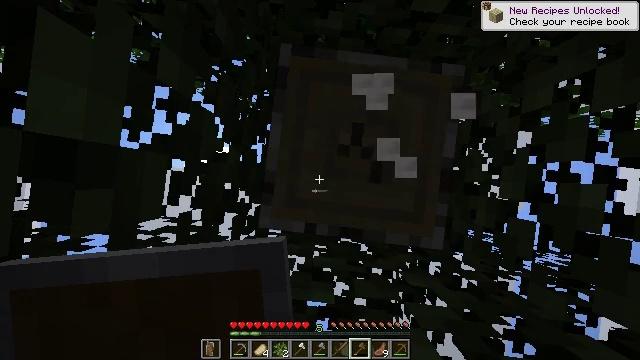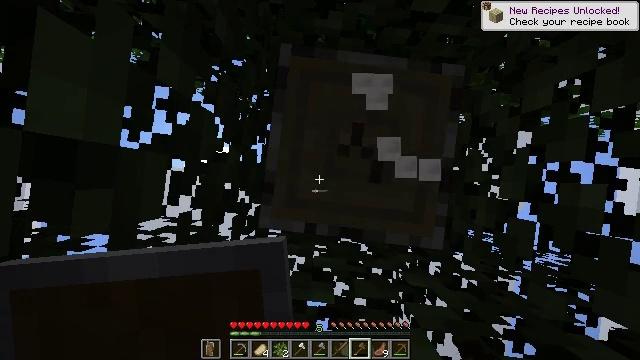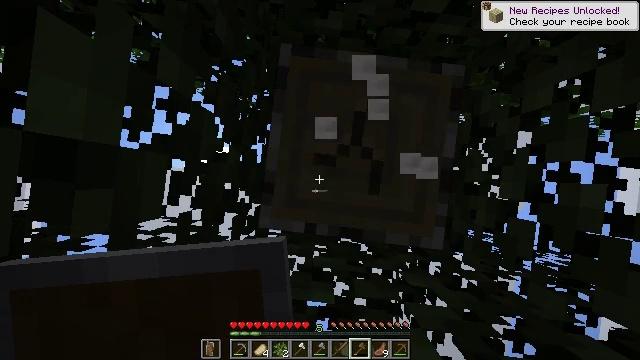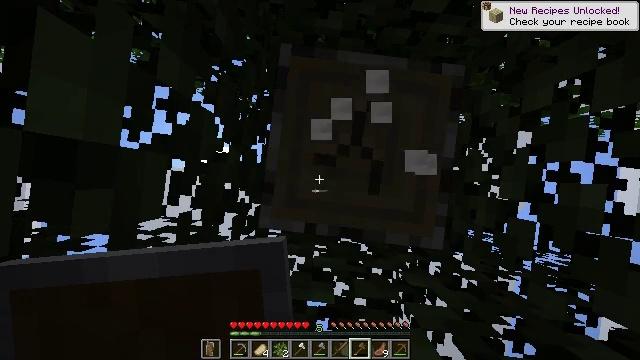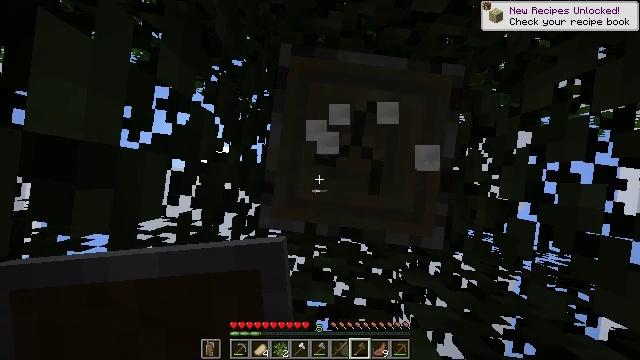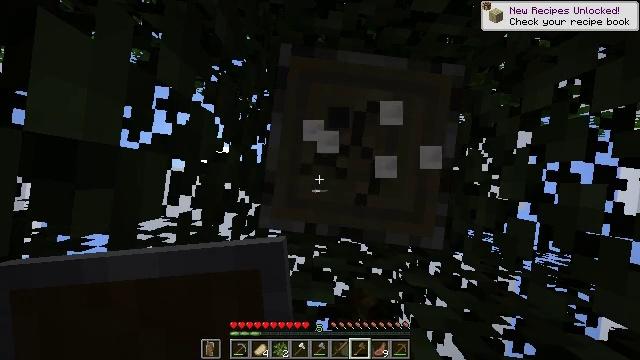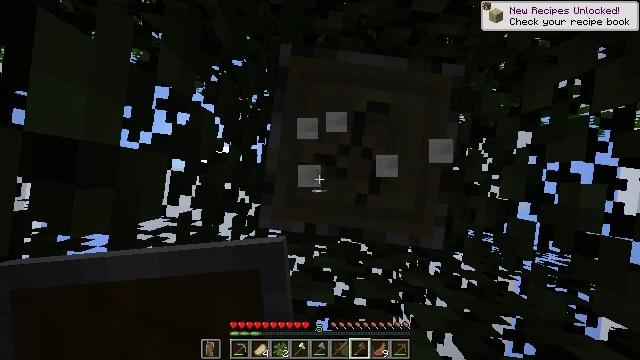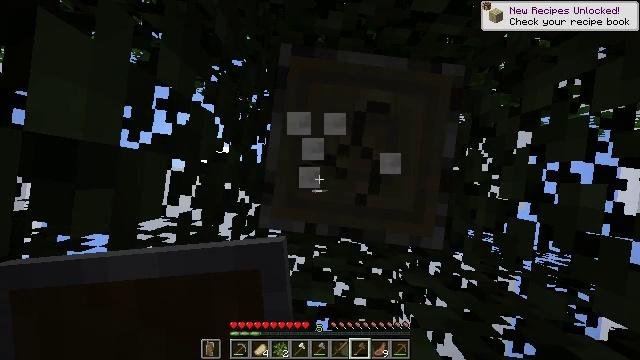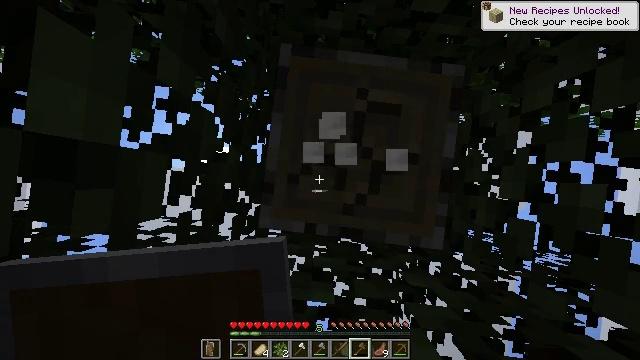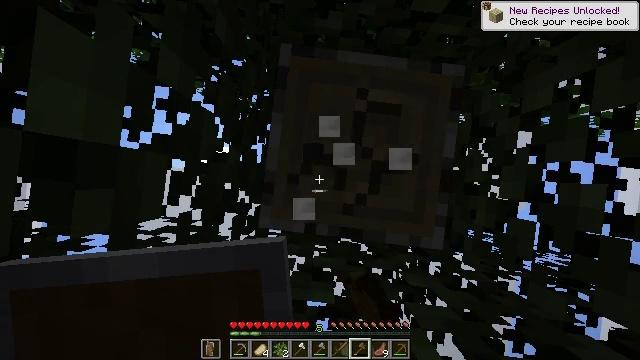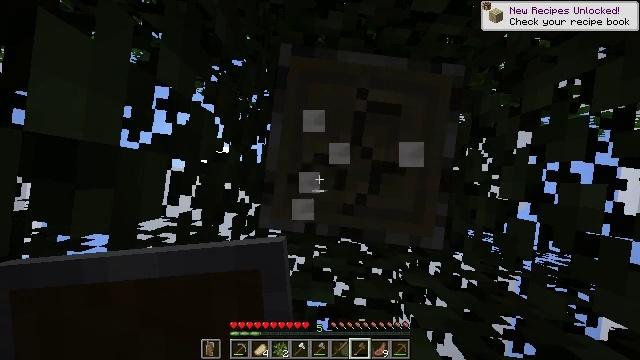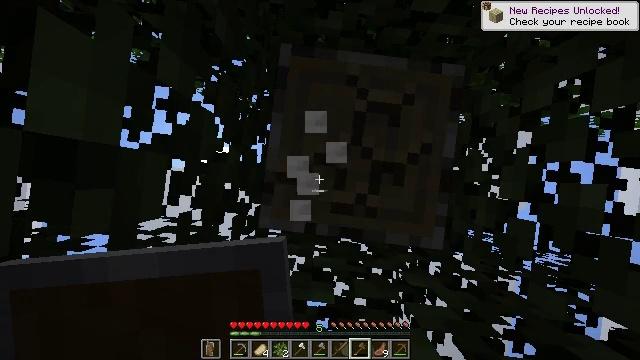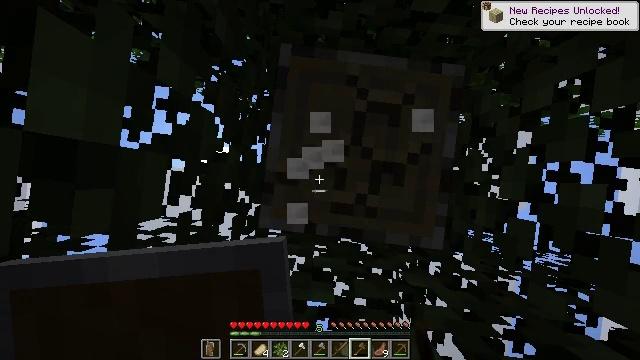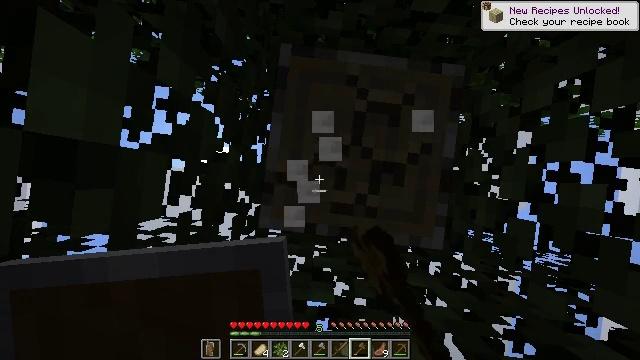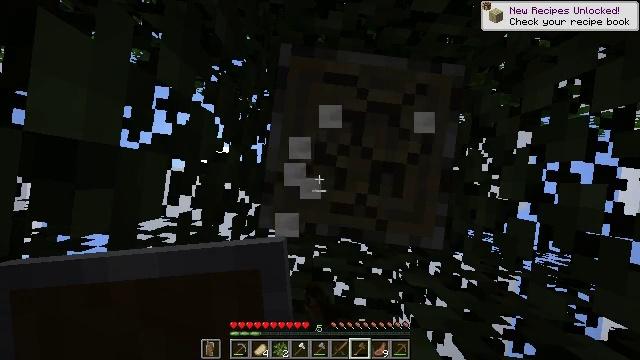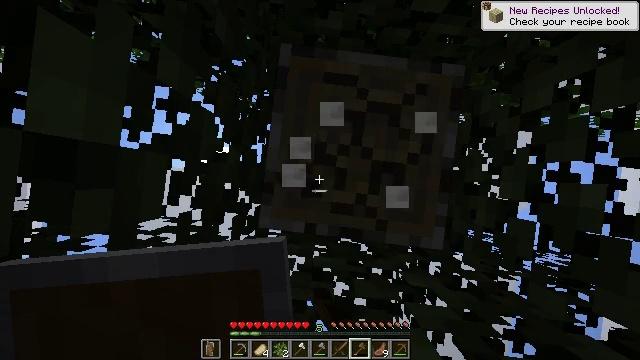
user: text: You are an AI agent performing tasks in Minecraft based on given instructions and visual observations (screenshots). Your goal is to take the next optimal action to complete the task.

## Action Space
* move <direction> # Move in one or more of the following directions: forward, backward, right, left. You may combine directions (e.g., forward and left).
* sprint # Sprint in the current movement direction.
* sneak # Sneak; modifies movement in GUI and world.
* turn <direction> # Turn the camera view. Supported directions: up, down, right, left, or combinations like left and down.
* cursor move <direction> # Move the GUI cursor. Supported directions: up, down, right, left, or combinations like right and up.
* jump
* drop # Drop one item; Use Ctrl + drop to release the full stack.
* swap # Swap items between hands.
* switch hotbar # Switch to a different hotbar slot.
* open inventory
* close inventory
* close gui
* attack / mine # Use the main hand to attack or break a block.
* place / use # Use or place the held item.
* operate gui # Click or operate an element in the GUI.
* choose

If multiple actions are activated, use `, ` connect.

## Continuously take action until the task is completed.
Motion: motion action
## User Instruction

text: Gather birch log for crafting.
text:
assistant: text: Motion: attack / mine
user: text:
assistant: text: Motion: attack / mine
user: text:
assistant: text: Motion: attack / mine
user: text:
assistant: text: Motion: attack / mine
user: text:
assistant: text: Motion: attack / mine
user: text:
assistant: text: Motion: attack / mine
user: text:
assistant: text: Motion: attack / mine
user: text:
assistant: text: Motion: attack / mine
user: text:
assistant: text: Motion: attack / mine
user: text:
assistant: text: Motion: attack / mine
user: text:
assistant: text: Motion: attack / mine
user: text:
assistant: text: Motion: attack / mine
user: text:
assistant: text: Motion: attack / mine
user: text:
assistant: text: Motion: attack / mine
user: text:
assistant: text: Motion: attack / mine
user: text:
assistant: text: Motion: attack / mine
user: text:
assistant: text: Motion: attack / mine
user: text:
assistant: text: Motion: attack / mine
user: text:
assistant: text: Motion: attack / mine
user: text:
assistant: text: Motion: attack / mine
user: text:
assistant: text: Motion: attack / mine
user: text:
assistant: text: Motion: attack / mine
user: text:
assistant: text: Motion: attack / mine
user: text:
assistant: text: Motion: attack / mine
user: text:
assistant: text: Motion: attack / mine
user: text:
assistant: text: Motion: attack / mine
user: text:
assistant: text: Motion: attack / mine
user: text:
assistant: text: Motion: attack / mine
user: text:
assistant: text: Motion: attack / mine
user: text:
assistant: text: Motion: attack / mine